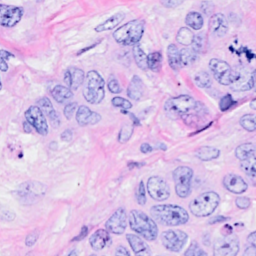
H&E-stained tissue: Breast